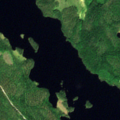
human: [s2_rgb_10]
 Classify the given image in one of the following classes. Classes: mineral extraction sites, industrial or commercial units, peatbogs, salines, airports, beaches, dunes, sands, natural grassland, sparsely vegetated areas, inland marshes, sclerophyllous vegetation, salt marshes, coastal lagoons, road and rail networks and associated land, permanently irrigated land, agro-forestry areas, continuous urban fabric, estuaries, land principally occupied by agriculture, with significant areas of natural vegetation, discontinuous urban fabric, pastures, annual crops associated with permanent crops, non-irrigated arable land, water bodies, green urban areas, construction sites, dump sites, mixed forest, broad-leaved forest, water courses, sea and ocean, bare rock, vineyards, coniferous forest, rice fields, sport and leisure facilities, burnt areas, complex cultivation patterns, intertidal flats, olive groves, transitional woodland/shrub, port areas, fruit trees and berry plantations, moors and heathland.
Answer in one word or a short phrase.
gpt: coniferous forest, mixed forest, transitional woodland/shrub, water bodies